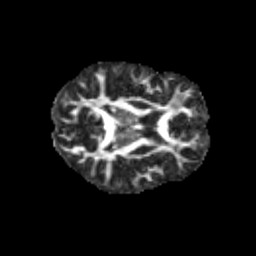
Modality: FA
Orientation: axial
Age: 10
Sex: female
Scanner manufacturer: siemens
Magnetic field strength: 3 T
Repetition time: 3.8 s
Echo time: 0.07 s